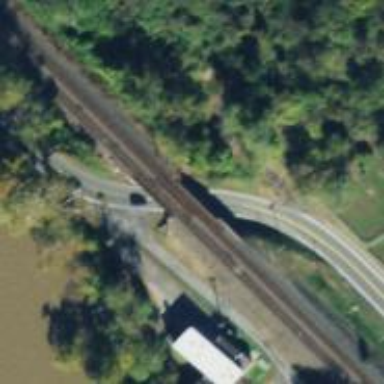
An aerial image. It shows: Railway bridge.